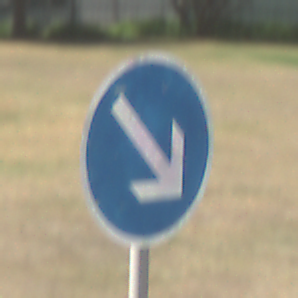
Verkehrszeichen: VorgeschriebeneVorbeifahrtRechts
Umgebung: Outdoor, Nature
Tageszeit: Midday
Wetter: Clear
Licht: Natural
Jahreszeit: NotSpecified
Kontrast: HighContrast